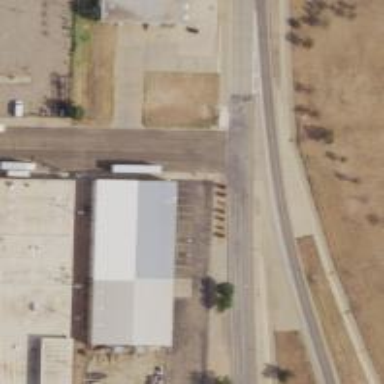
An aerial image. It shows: Secondary road with frontage road alongside.